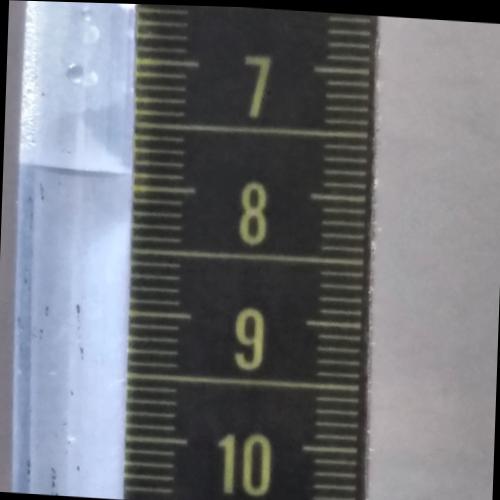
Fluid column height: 7.9 cm